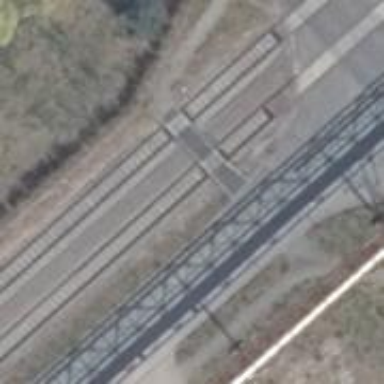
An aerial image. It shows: Crossing for the railway.